Question: I've got a weird problem in IE7 (I mean IE8 compatibility mode) where the scrollbars in a 'div' appear behind the its content. It's in a jQueryUI modal dialog that takes up most of the screen and has a lot of stuff in it. The div contains an 'ASP:Repeater' that renders customized rows in a grid-style layout.
The full markup for the div is this:
'''
<div style='max-height:250px; overflow-y:scroll;
border:1px solid #AAAAAA; border-top-width:0; margin-left:auto;
margin-right:auto;'>
<asp:Repeater ID="myRepeater" runat="server">
<ItemTemplate>
<asp:Panel ID="pnlItem" runat="server" style='padding-top:5px;
padding-bottom:5px; position:relative;'>
.....
</asp:Panel>
</ItemTemplate>
</asp:Repeater>
</div>
'''
Here is a screenshot of the problem. The gray that covers the vertical scrollbar is the alternating background color set via a class on 'pnlItem'. The text below ("H.S. Gym") is part of the bottom 'pnlItem' in the repeater. Additionally, when I move one of the scrollbars, the content doesn't move until I move the modal dialog around.

I don't know what to do here. It seems like a really random rendering bug that will have an equally random solution. Google has not been of any help. What's going on here?
EDIT 10/7/2011: I solved the overlapping scrollbars issue by setting an explicit width on the div. Now the vertical scrollbar appears properly in IE7, but when I use it to scroll, the scroll position of the content doesn't update until I grab the modal by its title bar and move it within the browser screen. I've updated the title of this question to reflect this.
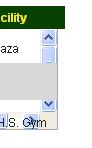
Answer: Turns out that the problem was 'position:relative' on the 'pnlItem' control at the root of each Repeater item. In IE7, that causes the scrollbar to not work. I had that set so I could get some layout stuff inside each 'pnlItem' to work, but I ended up doing it differently and so was able to remove that style attribute and make it work.